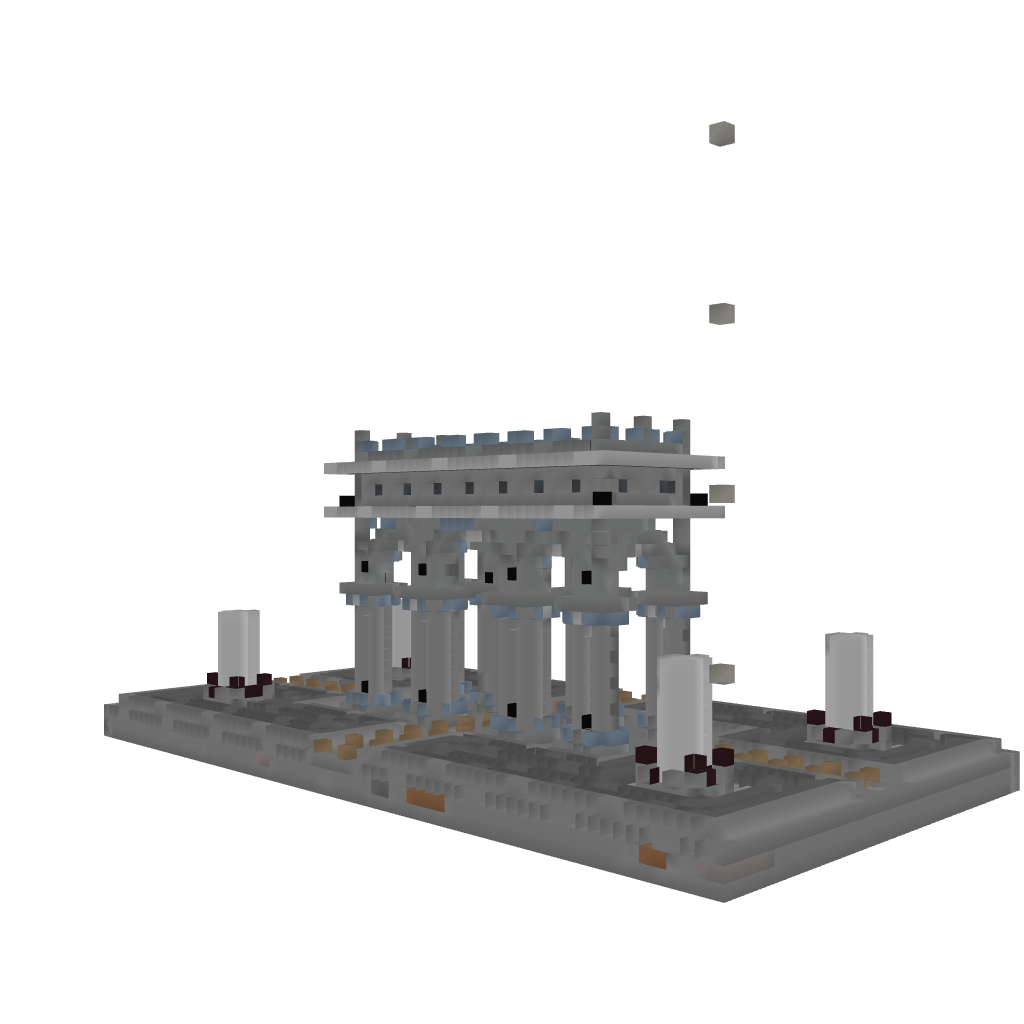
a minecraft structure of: Little Spawn